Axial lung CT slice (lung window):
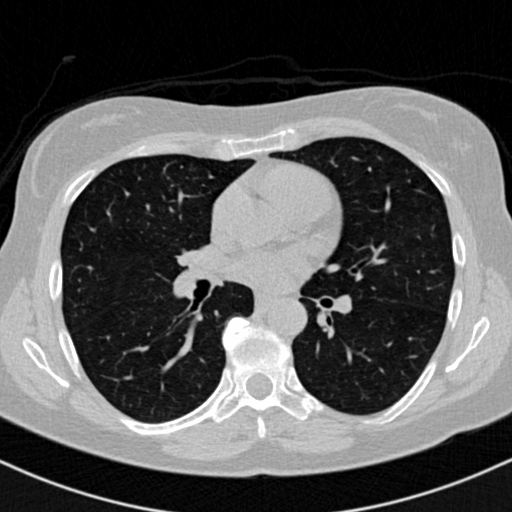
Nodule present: no